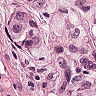
Metastatic tissue present: yes